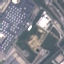
Land use / land cover class: Industrial